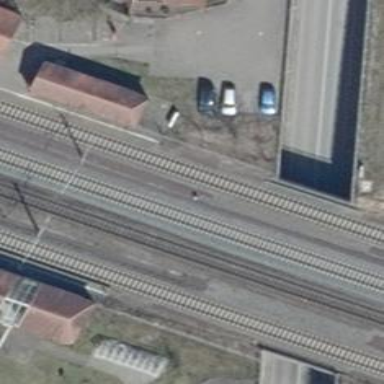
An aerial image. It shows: Railway track with electrified contact lines. This is siding track.